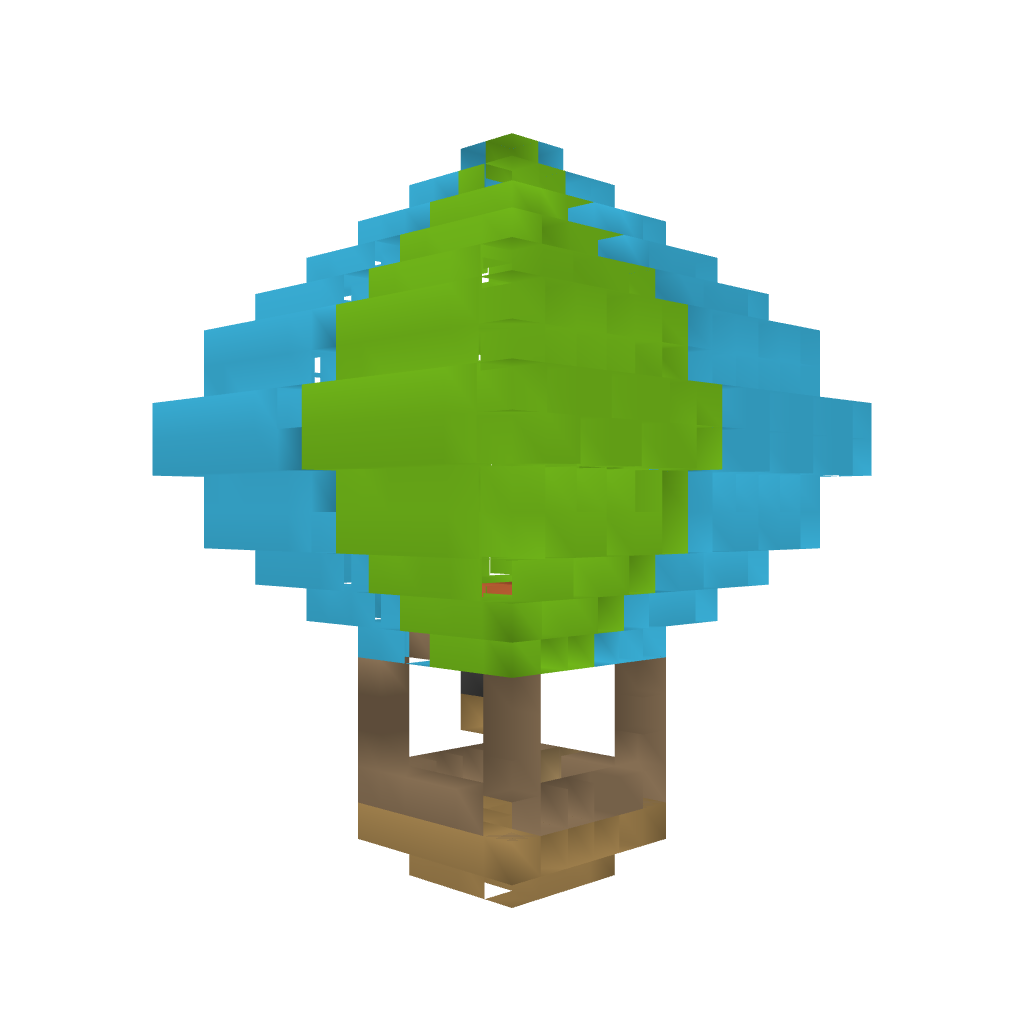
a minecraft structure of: Hot air balloon